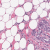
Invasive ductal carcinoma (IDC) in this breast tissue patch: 0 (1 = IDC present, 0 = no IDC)